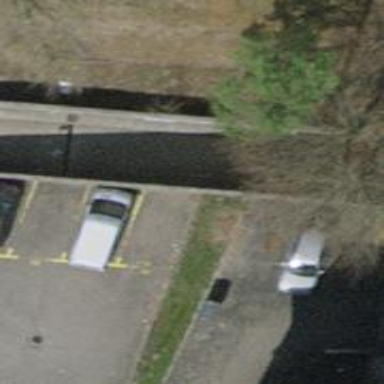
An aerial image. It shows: Retaining wall.